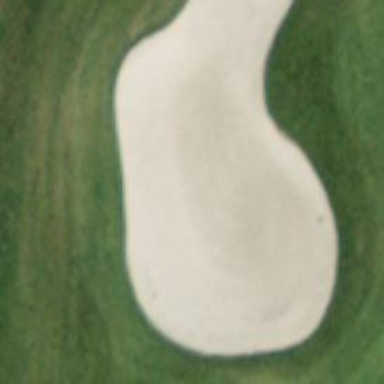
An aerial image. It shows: Sand golf bunker surrounded by natural sandy surface.